В этом эксперименте вам предлагается провести неразрушающие измерения для определения толщины $t$ алюминиевого сосуда, полностью заполненного водой. Алюминиевый сосуд состоит из цилиндра и двух крышек. Цилиндр имеет длину $L$ и внешний радиус $R$. Полная длина сосуда равняется $h$. Толщина каждой из крышек равна 1.00 см (см. рис.). Вы можете проигнорировать погрешность определения этой толщины.
Часть А. Вывод формулы по геометрическим параметрам (1.7 балла)
Проведите измерения величин $R$ и $h$, рассчитайте $L$. Длиной $L$ цилиндрических стенок следует считать не видимое расстояние между «швами» крышек, а величину $h - 2.00 \ см$.
Часть В. Угловые колебания относительно оси цилиндра (4 балла)
Используя эти значения, выведите выражения через $t$ для перечисленных ниже величин. Плотность алюминия $\rho = 2.70 \ г/см^3$, плотность воды $\rho_в = 1.00 \ г/см^3$.
Часть С. Угловые колебания относительно оси, перпендикулярной оси цилиндра (2.7 баллов)
Для одного фиксированного значения длины подвеса проведите точные измерения периода $T_z$ малых колебаний, как показано на рисунке. Затем вычислите значение толщины $t$ стенки цилиндра. Оцените экспериментальную погрешность $\Delta t$ этой толщины. Используя найденное значение $t$, вычислите значения величин $m_1$, $m_2$, $m_3$ и $M$.
Часть D. Сравнение экспериментального и теоретического значений момента инерции (1.6 балла)
Поменяйте двухточечную подвеску сосуда, как показано на рисунке, и повторите аналогичные пункту B1 измерения для периода $T_x$ «новых» колебаний. Затем, используя только что найденное значение $T_x$ и уже рассчитанные в пункте 2 величины $t$, $m_1$, $m_2$, $m_3$ и $M$, вычислите эффективный момент инерции $I_x^{exp}$ сосуда относительно оси OX, перпендикулярной оси цилиндра. Рассчитайте также теоретическую оценку значения $I_x^{th}$, основанную на найденном в пункте B1 значении $t$. Здесь мы предполагаем, что вся вычисленная в пункте B1 масса воды теперь принимает участие в колебательном движении сосуда, не двигаясь относительно него.
Какова разность $\Delta I_x$ между значениями $I_x^{th}$ и $I_x^{exp}$? Считаете ли вы эту разность статистически значимой?
Оцените, какой процент массы воды принимает участие в колебательном движении в пункте C1.
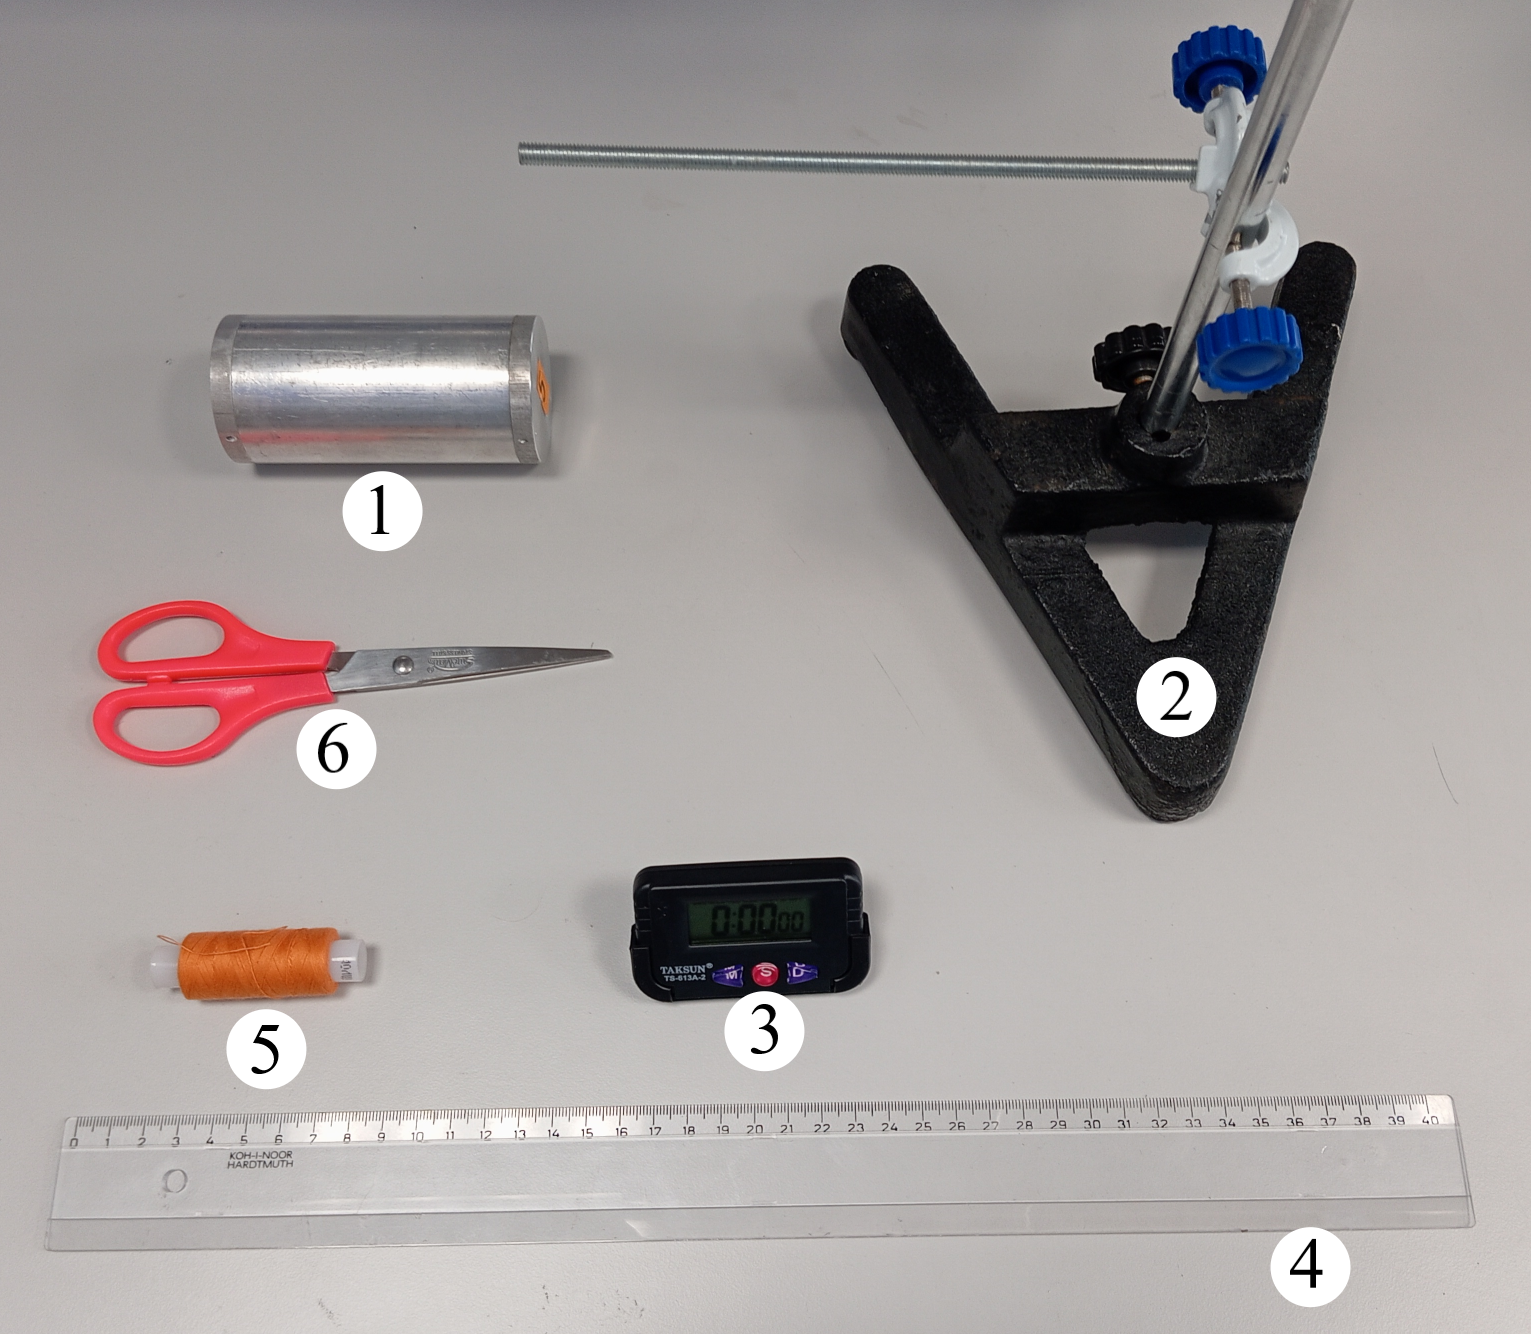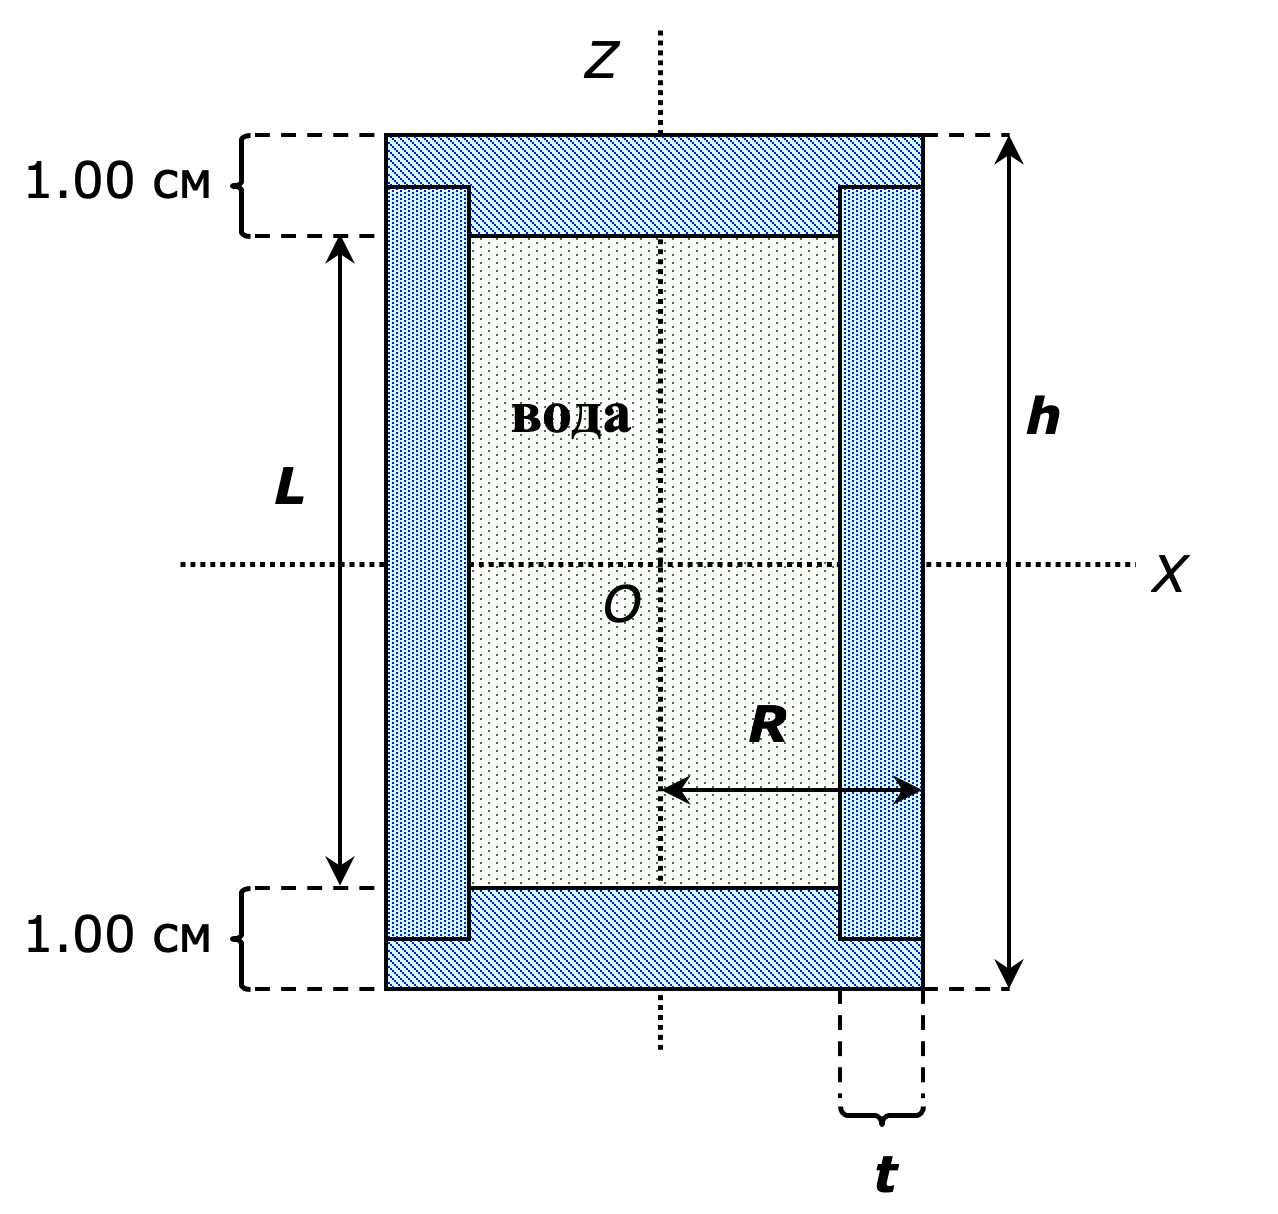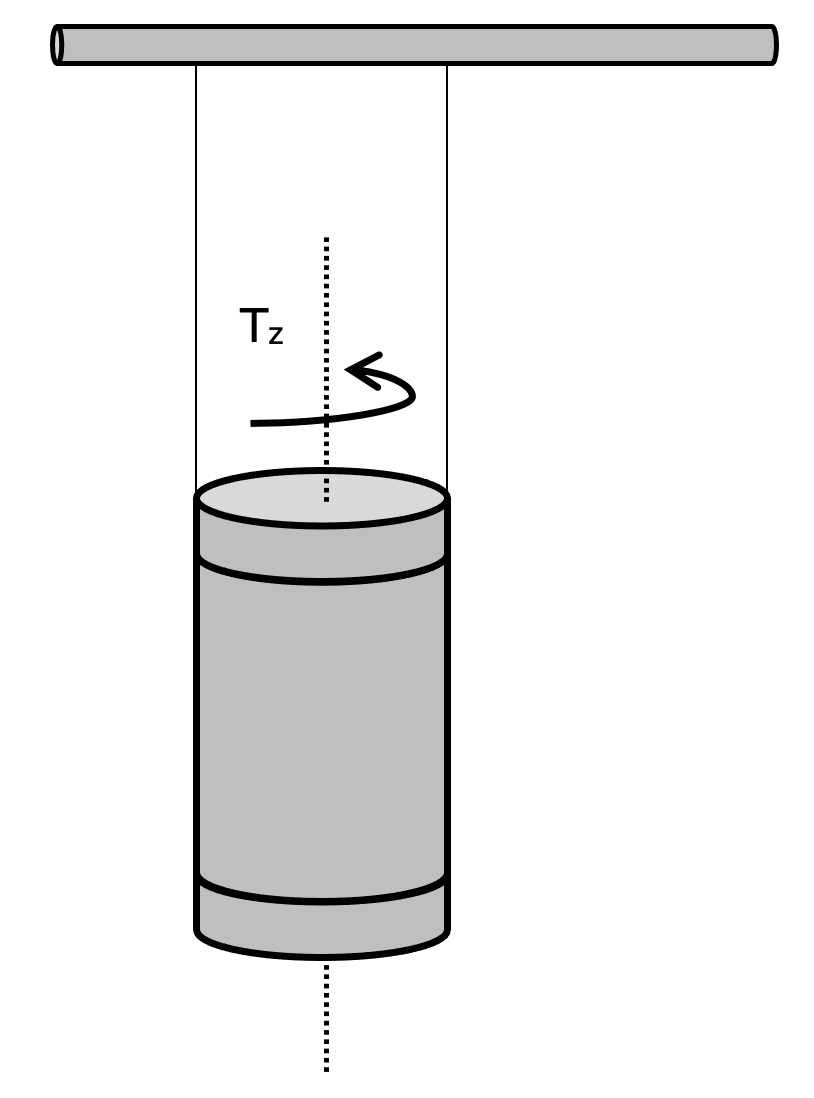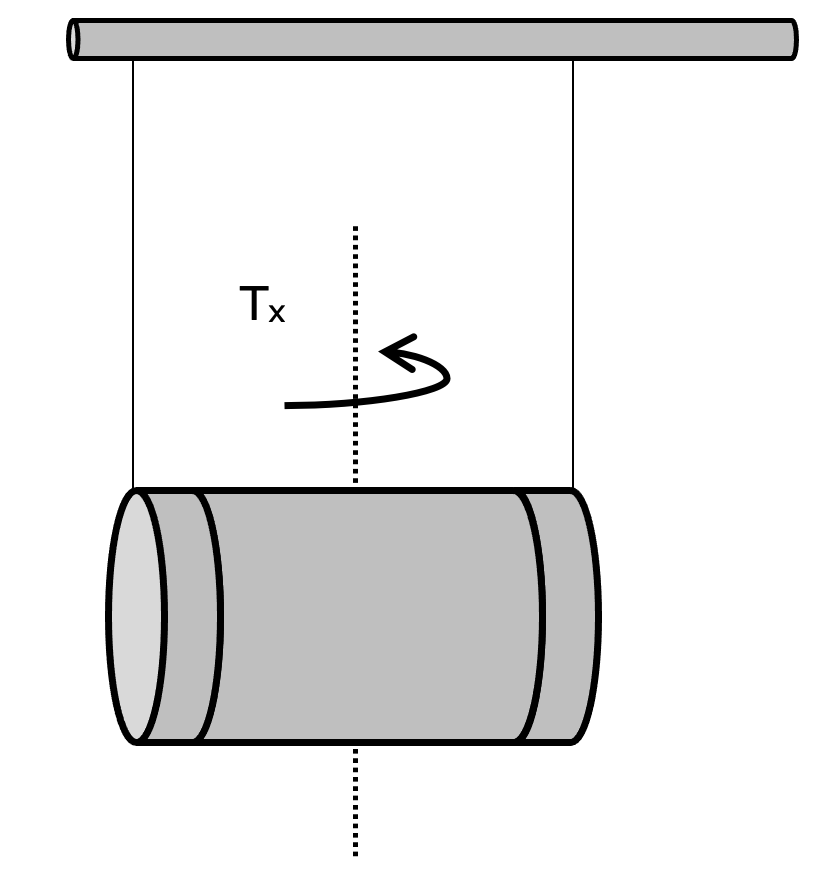
Проведите измерения величин $R$ и $h$, рассчитайте $L$. Длиной $L$ цилиндрических стенок следует считать не видимое расстояние между «швами» крышек, а величину $h - 2.00 \ см$.

Используя эти значения, выведите выражения через $t$ для перечисленных ниже величин. Плотность алюминия $\rho = 2.70 \ г/см^3$, плотность воды $\rho_в = 1.00 \ г/см^3$. $m_1$ — масса цилиндрической части сосуда (считайте ее цилиндром высоты $L$ с толщиной стенок t).$m_2$ — масса каждой крышки (считайте крышки дисками толщины 1.00 см и радиуса R).$m_3$ — масса воды, заполняющей сосуд.$M$ — полная масса сосуда с водой.$I_z$ — эффективный момент инерции этого сосуда с водой относительно оси цилиндра. Предполагаем, что вода является идеальной жидкостью.

Для одного фиксированного значения длины подвеса проведите точные измерения периода $T_z$ малых колебаний, как показано на рисунке. Затем вычислите значение толщины $t$ стенки цилиндра. Оцените экспериментальную погрешность $\Delta t$ этой толщины.  Используя найденное значение $t$, вычислите значения величин $m_1$, $m_2$, $m_3$ и $M$.

Поменяйте двухточечную подвеску сосуда, как показано на рисунке, и повторите аналогичные пункту B1 измерения для периода $T_x$ «новых» колебаний.  Затем, используя только что найденное значение $T_x$ и уже рассчитанные в пункте 2 величины $t$, $m_1$, $m_2$, $m_3$ и $M$, вычислите эффективный момент инерции $I_x^{exp}$ сосуда относительно оси OX, перпендикулярной оси цилиндра.   Рассчитайте также теоретическую оценку значения $I_x^{th}$, основанную на найденном в пункте B1 значении $t$. Здесь мы предполагаем, что вся вычисленная в пункте B1 масса воды теперь принимает участие в колебательном движении сосуда, не двигаясь относительно него.

Какова разность $\Delta I_x$ между значениями $I_x^{th}$ и $I_x^{exp}$?  Считаете ли вы эту разность статистически значимой?

Оцените, какой процент массы воды принимает участие в колебательном движении в пункте C1.
Темы:
E